The plot is a Hilbert-envelope spectrum of a rotating bearing's acceleration signal, annotated with the bearing's characteristic defect frequencies. Diagnose the bearing from this image, choosing from: normal, inner_race, outer_race, ball.
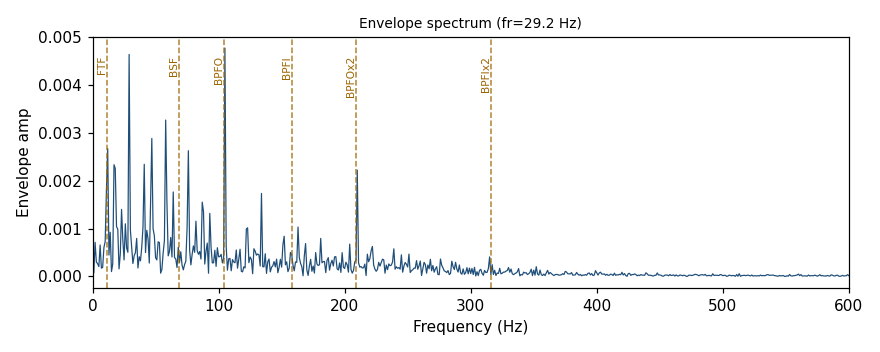
Answer: outer_race